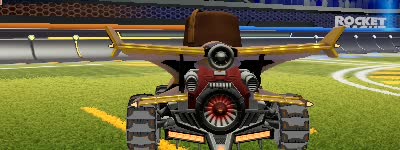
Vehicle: aftershock